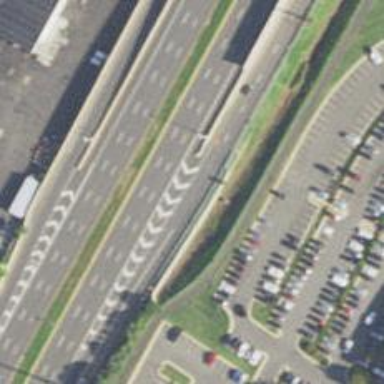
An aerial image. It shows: Asphalt trunk link road.